Acute ischemic stroke brain MRI, CoRegistered space, volume 192x192x19, slice 10 of 19.
ADC (apparent diffusion coefficient): 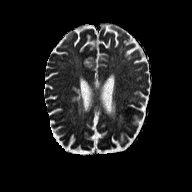
Tmax (time-to-maximum): 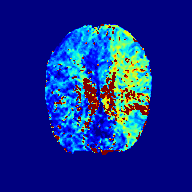
MTT (mean transit time): 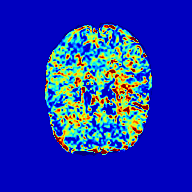
rCBF (relative cerebral blood flow): 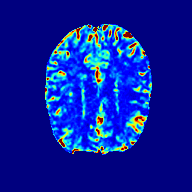
rCBV (relative cerebral blood volume): 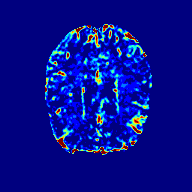
TTP (time-to-peak): 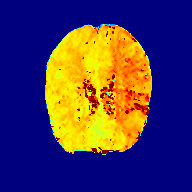
Final infarct lesion volume (90-day follow-up ground truth): 211 voxels